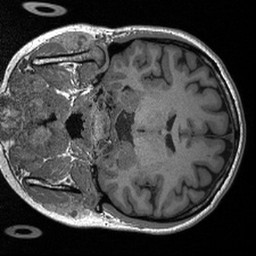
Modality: T1w
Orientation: coronal
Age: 22
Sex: female